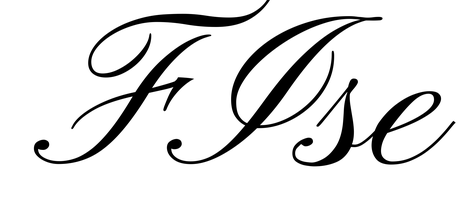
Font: PinyonScript-Regular